The image is a 2-D grayscale rendering of a rotating-machine vibration signal (signal-to-image). Determine the machine's mechanical condition. Answer with exactly one of: normal, misalignment, unbalance, looseness.
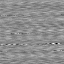
Answer: looseness